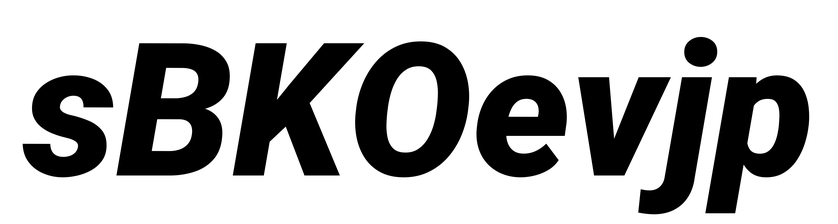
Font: Roboto-Italic_Black_Italic